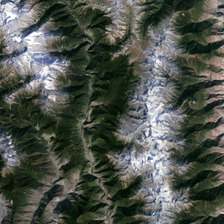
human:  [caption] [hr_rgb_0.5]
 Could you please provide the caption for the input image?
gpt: some of the mountains are covered with snow .

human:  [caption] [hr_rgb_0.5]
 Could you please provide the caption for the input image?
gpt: a long river flows through the mountain .

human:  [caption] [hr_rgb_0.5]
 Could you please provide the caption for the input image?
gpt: some of the mountains are covered with snow .

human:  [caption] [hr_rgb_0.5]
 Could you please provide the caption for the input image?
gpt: a long river flows through the mountain .

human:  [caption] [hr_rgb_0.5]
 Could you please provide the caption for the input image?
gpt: a long river flows through the mountain .